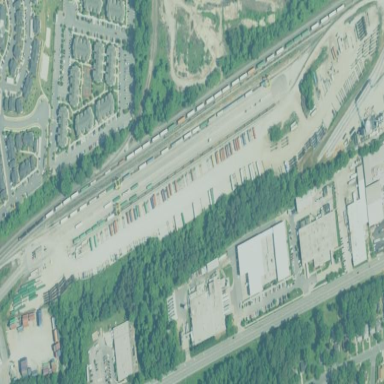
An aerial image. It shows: Industrial area dedicated to intermodal freight terminal.